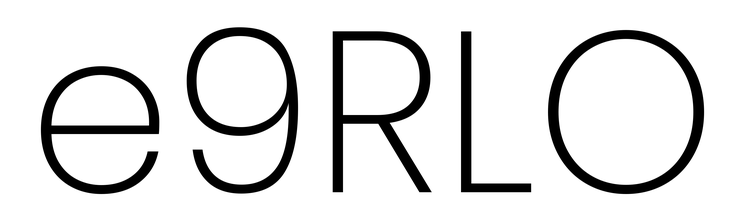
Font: Poppins-ExtraLight